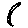
Label: moon